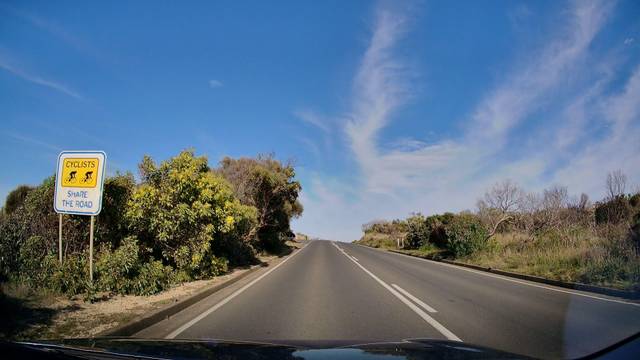
Region: Australia
Coordinates: -38.416, 144.183